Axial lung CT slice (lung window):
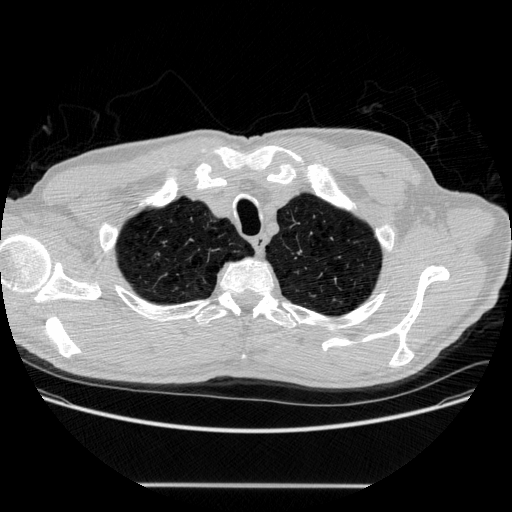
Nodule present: no